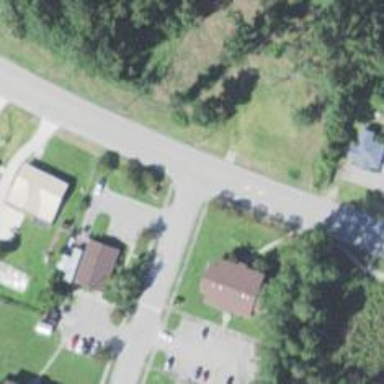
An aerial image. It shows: Footway.